Field crop: maize
Growth stage: 1
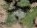
Species: chenopodium